Question: I dont quite get the layout of my List View Item doesnt show like I want it to.
I hope somone would give me some hints since i cannot make it work for quite some time now.
What i want is as follows:

Here is my approach:
'''
<?xml version="1.0" encoding="utf-8"?>
<LinearLayout xmlns:android="http://schemas.android.com/apk/res/android"
android:layout_width="fill_parent"
android:layout_height="20dip"
android:padding="6dip">
<LinearLayout
android:layout_width="fill_parent"
android:layout_height="3dip">
<TextView
android:id="@+id/nametext"
android:layout_width="fill_parent"
android:layout_height="fill_parent"
/>
</LinearLayout>
<LinearLayout
android:layout_width="fill_parent"
android:layout_height="7dip">
<ImageView
android:id="@+id/photo"
android:layout_width="wrap_content"
android:layout_height="fill_parent"
android:layout_marginRight="6dip"
android:src="@drawable/icon" />
<LinearLayout
android:orientation="vertical"
android:layout_width="0dip"
android:layout_weight="1"
android:layout_height="fill_parent">
<TextView
android:id="@+id/toptext"
android:layout_width="fill_parent"
android:layout_height="0dip"
android:layout_weight="1"
android:gravity="center_vertical"
/>
<TextView
android:layout_width="fill_parent"
android:layout_height="0dip"
android:layout_weight="1"
android:id="@+id/middletext"
android:singleLine="true"
android:ellipsize="marquee"
/>
<TextView
android:layout_width="fill_parent"
android:layout_height="0dip"
android:layout_weight="1"
android:id="@+id/bottomtext"
android:singleLine="true"
android:ellipsize="marquee"
/>
</LinearLayout>
<ImageView
android:id="@+id/stars"
android:layout_width="wrap_content"
android:layout_height="fill_parent"
android:layout_marginLeft="6dip"
android:src="@drawable/icon" />
</LinearLayout>
'''
Any help would be appreciated.
I already tried different sizes and a RelativeLayout. No change.
It doesnt look anythik like i thought it should.
edit three blanks missing
edit2 added pic
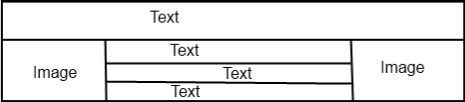
Answer: You could do this with LinearLayouts, but you'll need three nested layouts:
1. A vertical LinearLayout containing everything.
2. A horizontal LinearLayout containing everything aside from the heading.
3. A vertical LinearLayout containing the non-heading TextViews.
The inner vertical LinearLayout will probably need 'android:layout_weight="1"' so it stretches to fill the available space but doesn't squeeze out the right-hand ImageView.
That's all very expensive, particularly when multiplied by the numerous views in a ListView. A RelativeLayout can get this done with only one layout.
'''
<?xml version="1.0" encoding="utf-8"?>
<RelativeLayout
xmlns:android="http://schemas.android.com/apk/res/android"
android:layout_width="match_parent"
android:layout_height="wrap_content"
android:padding="6dip" >
<TextView
android:id="@+id/textView1"
android:layout_alignParentTop="true"
android:layout_width="fill_parent"
android:layout_height="wrap_content"
android:gravity="center_vertical|center_horizontal"
android:textSize="40sp">
</TextView>
<ImageView
android:id="@+id/imageView1"
android:layout_below="@+id/textView1"
android:layout_alignParentBottom="true"
android:layout_alignParentLeft="true"
android:layout_width="wrap_content"
android:layout_height="wrap_content"
android:src="@drawable/icon" >
</ImageView>
<ImageView
android:id="@+id/imageView2"
android:layout_below="@+id/textView1"
android:layout_alignParentBottom="true"
android:layout_alignParentRight="true"
android:layout_width="wrap_content"
android:layout_height="wrap_content"
android:src="@drawable/icon" >
</ImageView>
<TextView
android:id="@+id/textView2"
android:layout_below="@+id/textView1"
android:layout_toRightOf="@+id/imageView1"
android:layout_toLeftOf="@+id/imageView2"
android:layout_width="fill_parent"
android:layout_height="wrap_content"
android:gravity="center_horizontal"
android:text="TextView" >
</TextView>
<TextView
android:id="@+id/textView3"
android:layout_below="@+id/textView2"
android:layout_toRightOf="@+id/imageView1"
android:layout_toLeftOf="@+id/imageView2"
android:layout_width="fill_parent"
android:layout_height="wrap_content"
android:gravity="center_horizontal"
android:text="TextView" >
</TextView>
<TextView
android:id="@+id/textView4"
android:layout_below="@+id/textView3"
android:layout_toRightOf="@+id/imageView1"
android:layout_toLeftOf="@+id/imageView2"
android:layout_width="fill_parent"
android:layout_height="wrap_content"
android:gravity="center_horizontal"
android:text="TextView" >
</TextView>
</RelativeLayout>
'''
:
This is the result. Of course, text and image sizes need adjusted, but the basic result is what you've described.